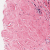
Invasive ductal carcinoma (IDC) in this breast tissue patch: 0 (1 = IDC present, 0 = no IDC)